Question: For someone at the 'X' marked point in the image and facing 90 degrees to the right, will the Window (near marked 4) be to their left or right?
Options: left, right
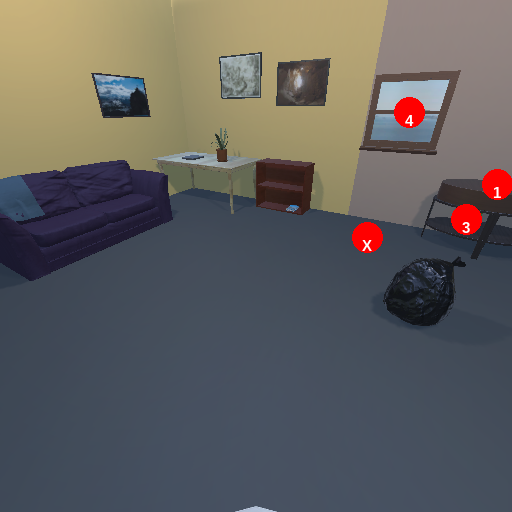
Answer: left